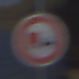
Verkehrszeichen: UeberholverbotKraftfahrzeuge
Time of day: MorningAfternoon
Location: Outdoor (Nature)
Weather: Clear
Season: NotSpecified
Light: Natural